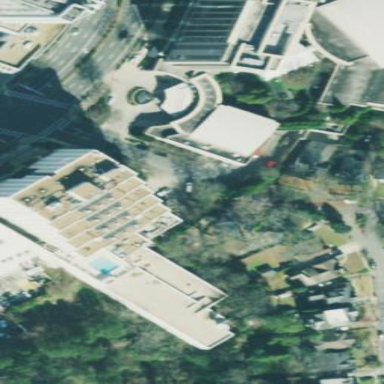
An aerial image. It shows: Part of building.